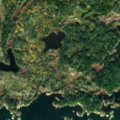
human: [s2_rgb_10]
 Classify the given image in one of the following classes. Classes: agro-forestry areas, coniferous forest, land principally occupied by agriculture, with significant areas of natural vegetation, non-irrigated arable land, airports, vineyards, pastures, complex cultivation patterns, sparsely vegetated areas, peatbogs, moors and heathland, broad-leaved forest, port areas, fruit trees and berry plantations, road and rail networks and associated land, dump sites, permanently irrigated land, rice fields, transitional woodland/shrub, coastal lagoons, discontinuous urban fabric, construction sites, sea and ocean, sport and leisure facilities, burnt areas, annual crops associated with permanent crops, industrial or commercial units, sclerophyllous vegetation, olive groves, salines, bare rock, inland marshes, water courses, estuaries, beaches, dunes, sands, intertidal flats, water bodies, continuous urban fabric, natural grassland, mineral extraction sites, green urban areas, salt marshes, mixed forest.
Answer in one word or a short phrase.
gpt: coniferous forest, mixed forest, sea and ocean